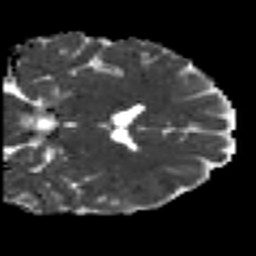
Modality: MD
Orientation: coronal
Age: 21
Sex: male
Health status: ill
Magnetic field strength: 3 T
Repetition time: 9 s
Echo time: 0.093 s